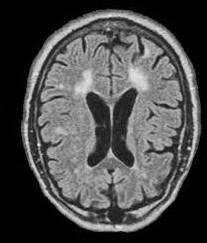
Label: notumor